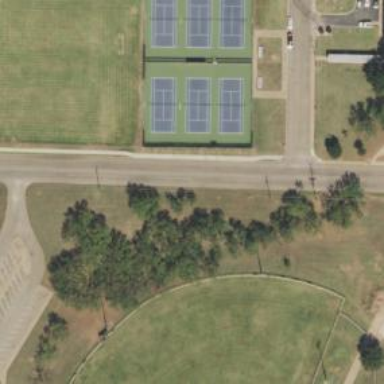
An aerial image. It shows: Tennis court on pitch designated for leisure land.